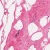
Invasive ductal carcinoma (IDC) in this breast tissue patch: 0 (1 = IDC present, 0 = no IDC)